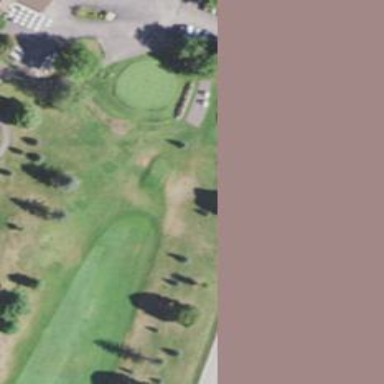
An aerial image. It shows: Golf tee on grassy land.